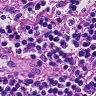
Metastatic tissue present: no